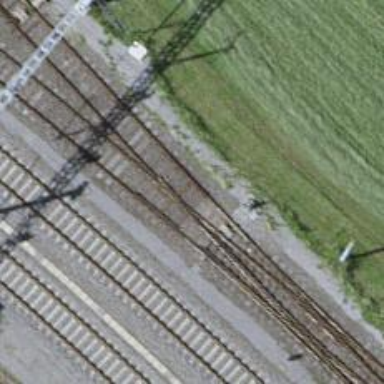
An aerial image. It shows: Siding railway track with electrified contact line.